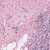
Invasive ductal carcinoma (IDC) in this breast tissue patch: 1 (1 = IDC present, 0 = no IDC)